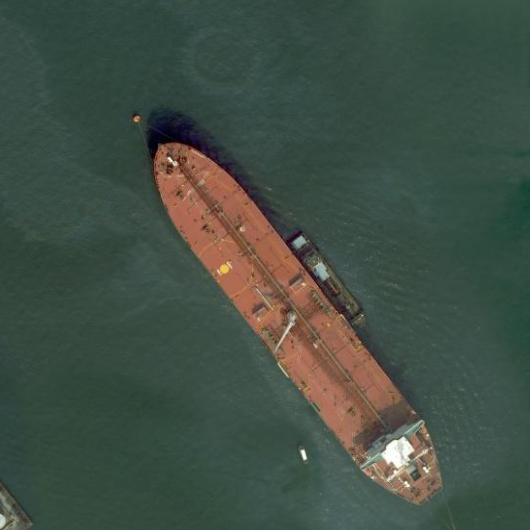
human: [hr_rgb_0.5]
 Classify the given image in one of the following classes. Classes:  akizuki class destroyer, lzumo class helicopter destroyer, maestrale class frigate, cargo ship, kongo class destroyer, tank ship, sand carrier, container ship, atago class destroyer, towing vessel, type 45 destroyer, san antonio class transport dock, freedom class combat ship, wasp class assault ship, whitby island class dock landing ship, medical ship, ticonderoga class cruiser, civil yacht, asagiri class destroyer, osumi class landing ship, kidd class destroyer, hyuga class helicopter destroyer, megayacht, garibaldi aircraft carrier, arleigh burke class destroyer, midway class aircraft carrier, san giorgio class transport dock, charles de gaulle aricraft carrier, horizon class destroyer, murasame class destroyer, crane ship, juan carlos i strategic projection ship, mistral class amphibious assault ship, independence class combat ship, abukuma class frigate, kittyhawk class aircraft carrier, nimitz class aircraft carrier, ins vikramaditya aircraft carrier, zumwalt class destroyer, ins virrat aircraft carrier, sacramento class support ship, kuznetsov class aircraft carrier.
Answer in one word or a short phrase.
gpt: Tank ship